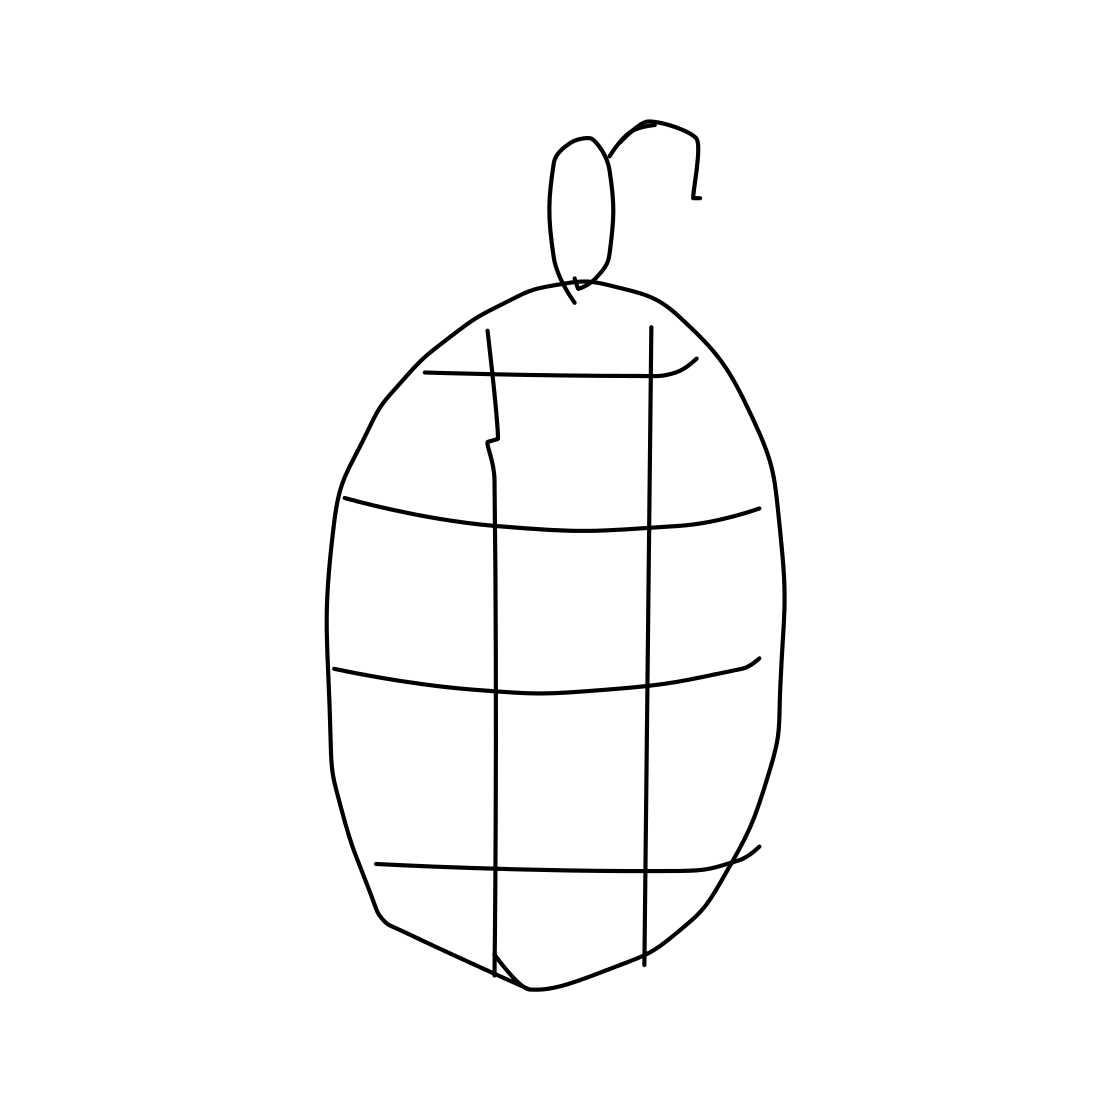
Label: grenade